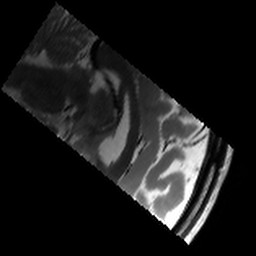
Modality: T2w
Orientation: sagittal
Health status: healthy
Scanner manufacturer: siemens
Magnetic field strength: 3 T
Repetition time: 8.02 s
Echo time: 0.08 s